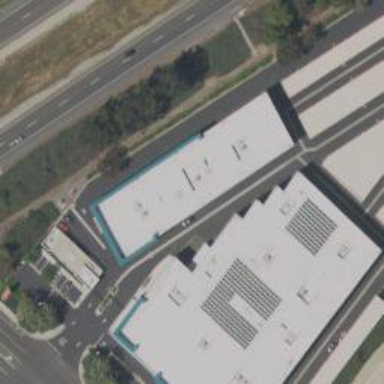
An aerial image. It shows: Commercial building.